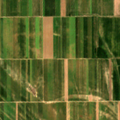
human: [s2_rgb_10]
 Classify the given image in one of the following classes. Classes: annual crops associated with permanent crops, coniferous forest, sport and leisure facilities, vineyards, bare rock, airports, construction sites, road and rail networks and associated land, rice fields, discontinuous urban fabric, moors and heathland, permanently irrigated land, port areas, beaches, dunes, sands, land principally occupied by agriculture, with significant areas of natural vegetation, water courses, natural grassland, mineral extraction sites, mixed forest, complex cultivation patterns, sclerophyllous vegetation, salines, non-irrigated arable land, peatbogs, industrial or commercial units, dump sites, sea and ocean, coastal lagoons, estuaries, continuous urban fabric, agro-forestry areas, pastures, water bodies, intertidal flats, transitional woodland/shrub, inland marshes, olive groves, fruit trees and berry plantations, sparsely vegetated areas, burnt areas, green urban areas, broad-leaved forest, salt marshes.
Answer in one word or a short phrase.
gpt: non-irrigated arable land